Question: Somehow the print() method is not recognized anymore, I even tried reinstalling Xcode but no luck!

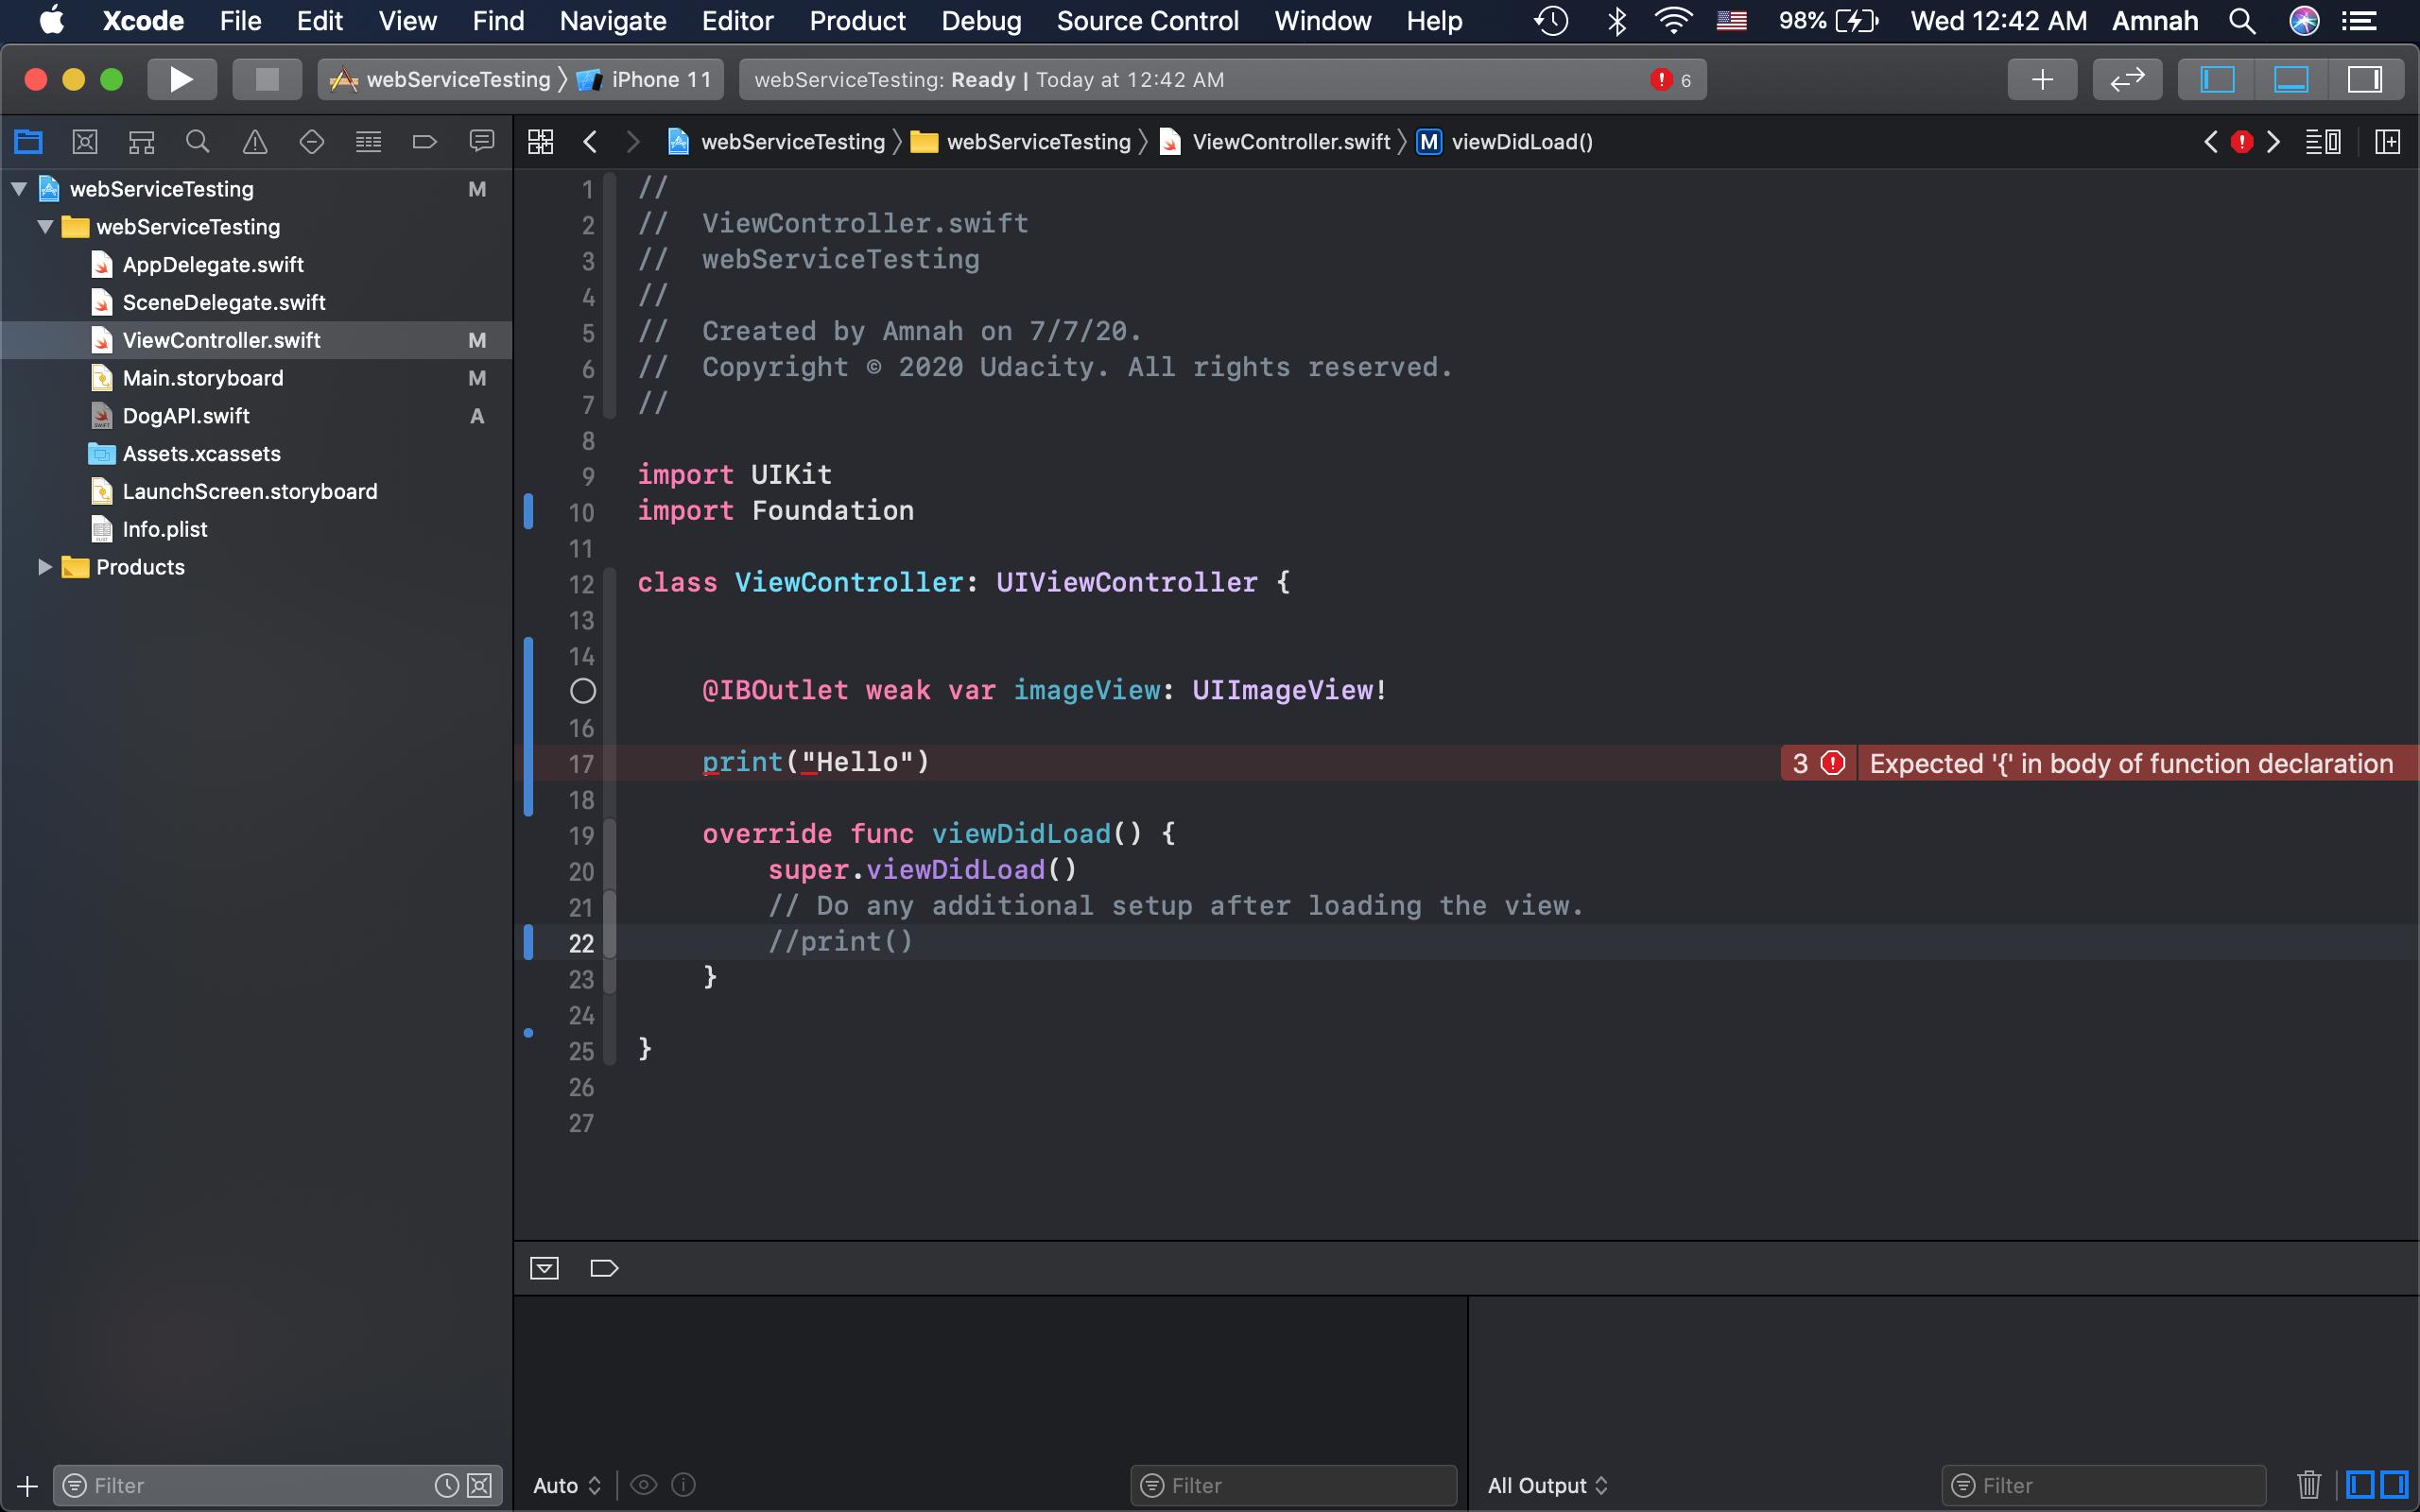
Answer: Any 'print' statement outside the body of function is not allowed . You can use print statement either inside the 'viewDidLoad' function or you can make your custom function and then use it.
You can use it inside your function Like this.
'''
func CustomFunction() {
print("Hello")
}
'''